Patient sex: M
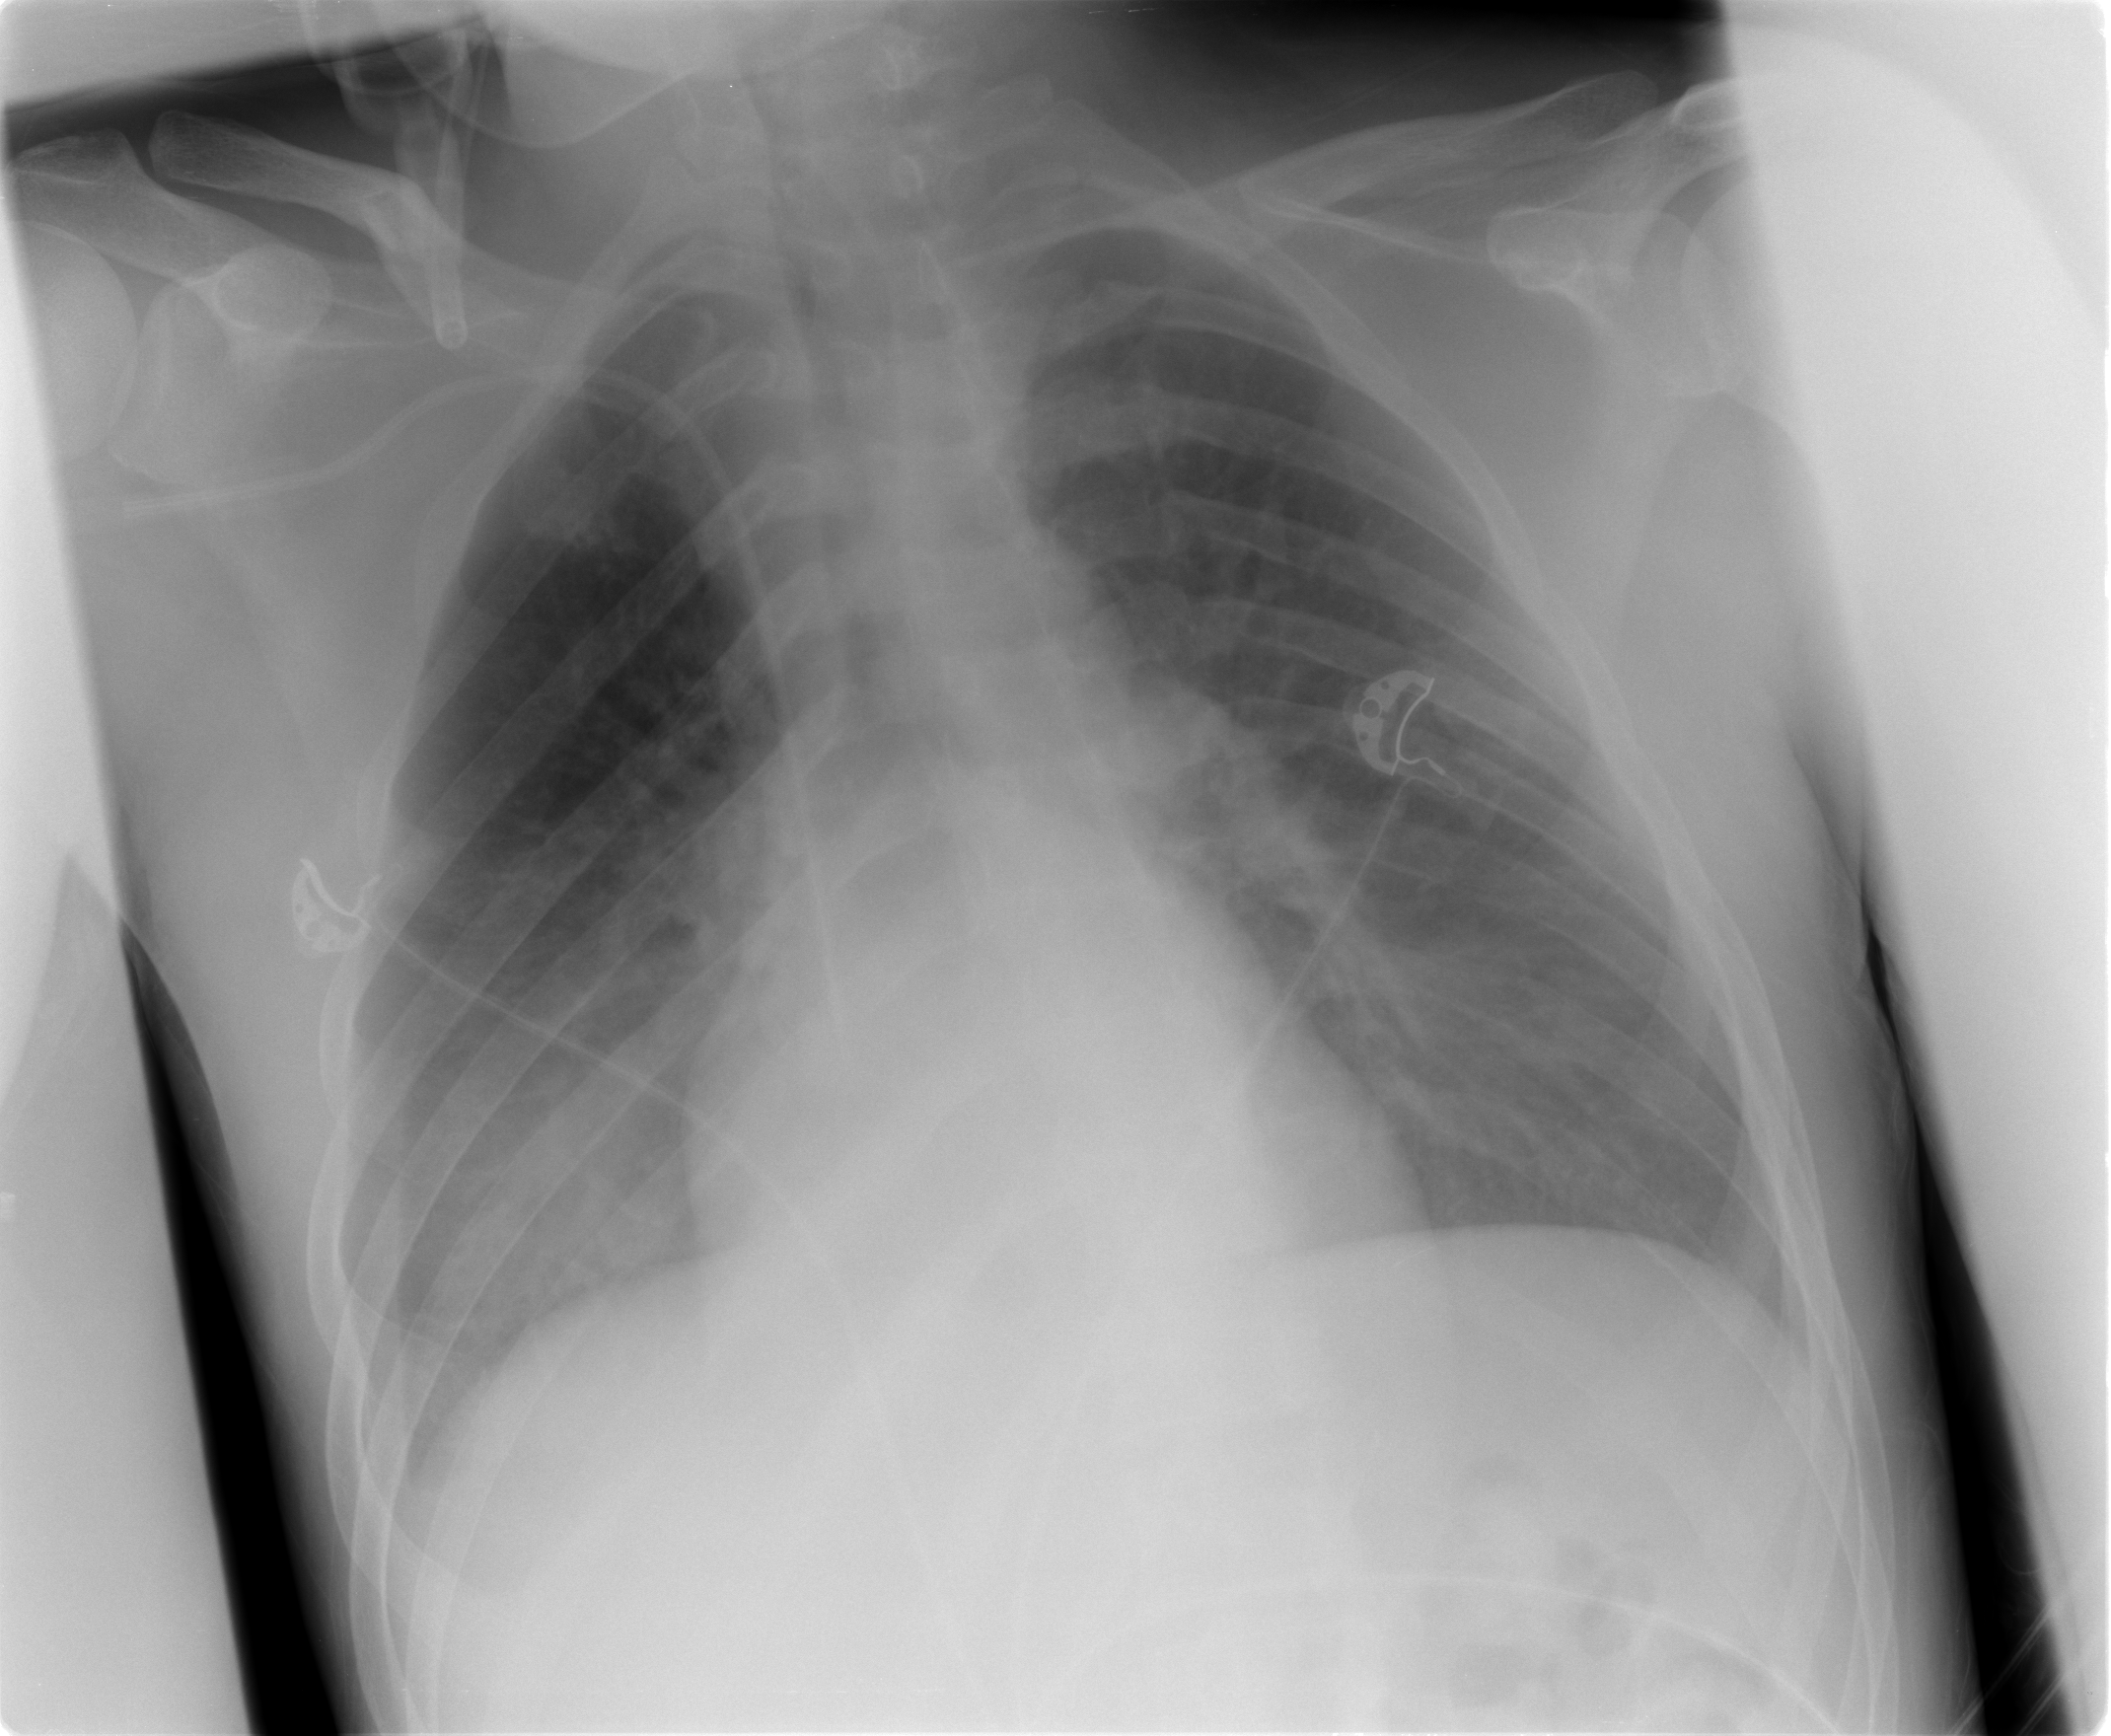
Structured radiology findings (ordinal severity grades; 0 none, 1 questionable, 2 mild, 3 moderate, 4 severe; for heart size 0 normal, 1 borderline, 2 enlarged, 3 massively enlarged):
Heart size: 0
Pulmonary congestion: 0
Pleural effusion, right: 1
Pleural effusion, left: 0
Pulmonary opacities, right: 2
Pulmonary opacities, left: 1
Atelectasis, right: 0
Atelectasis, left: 0